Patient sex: F
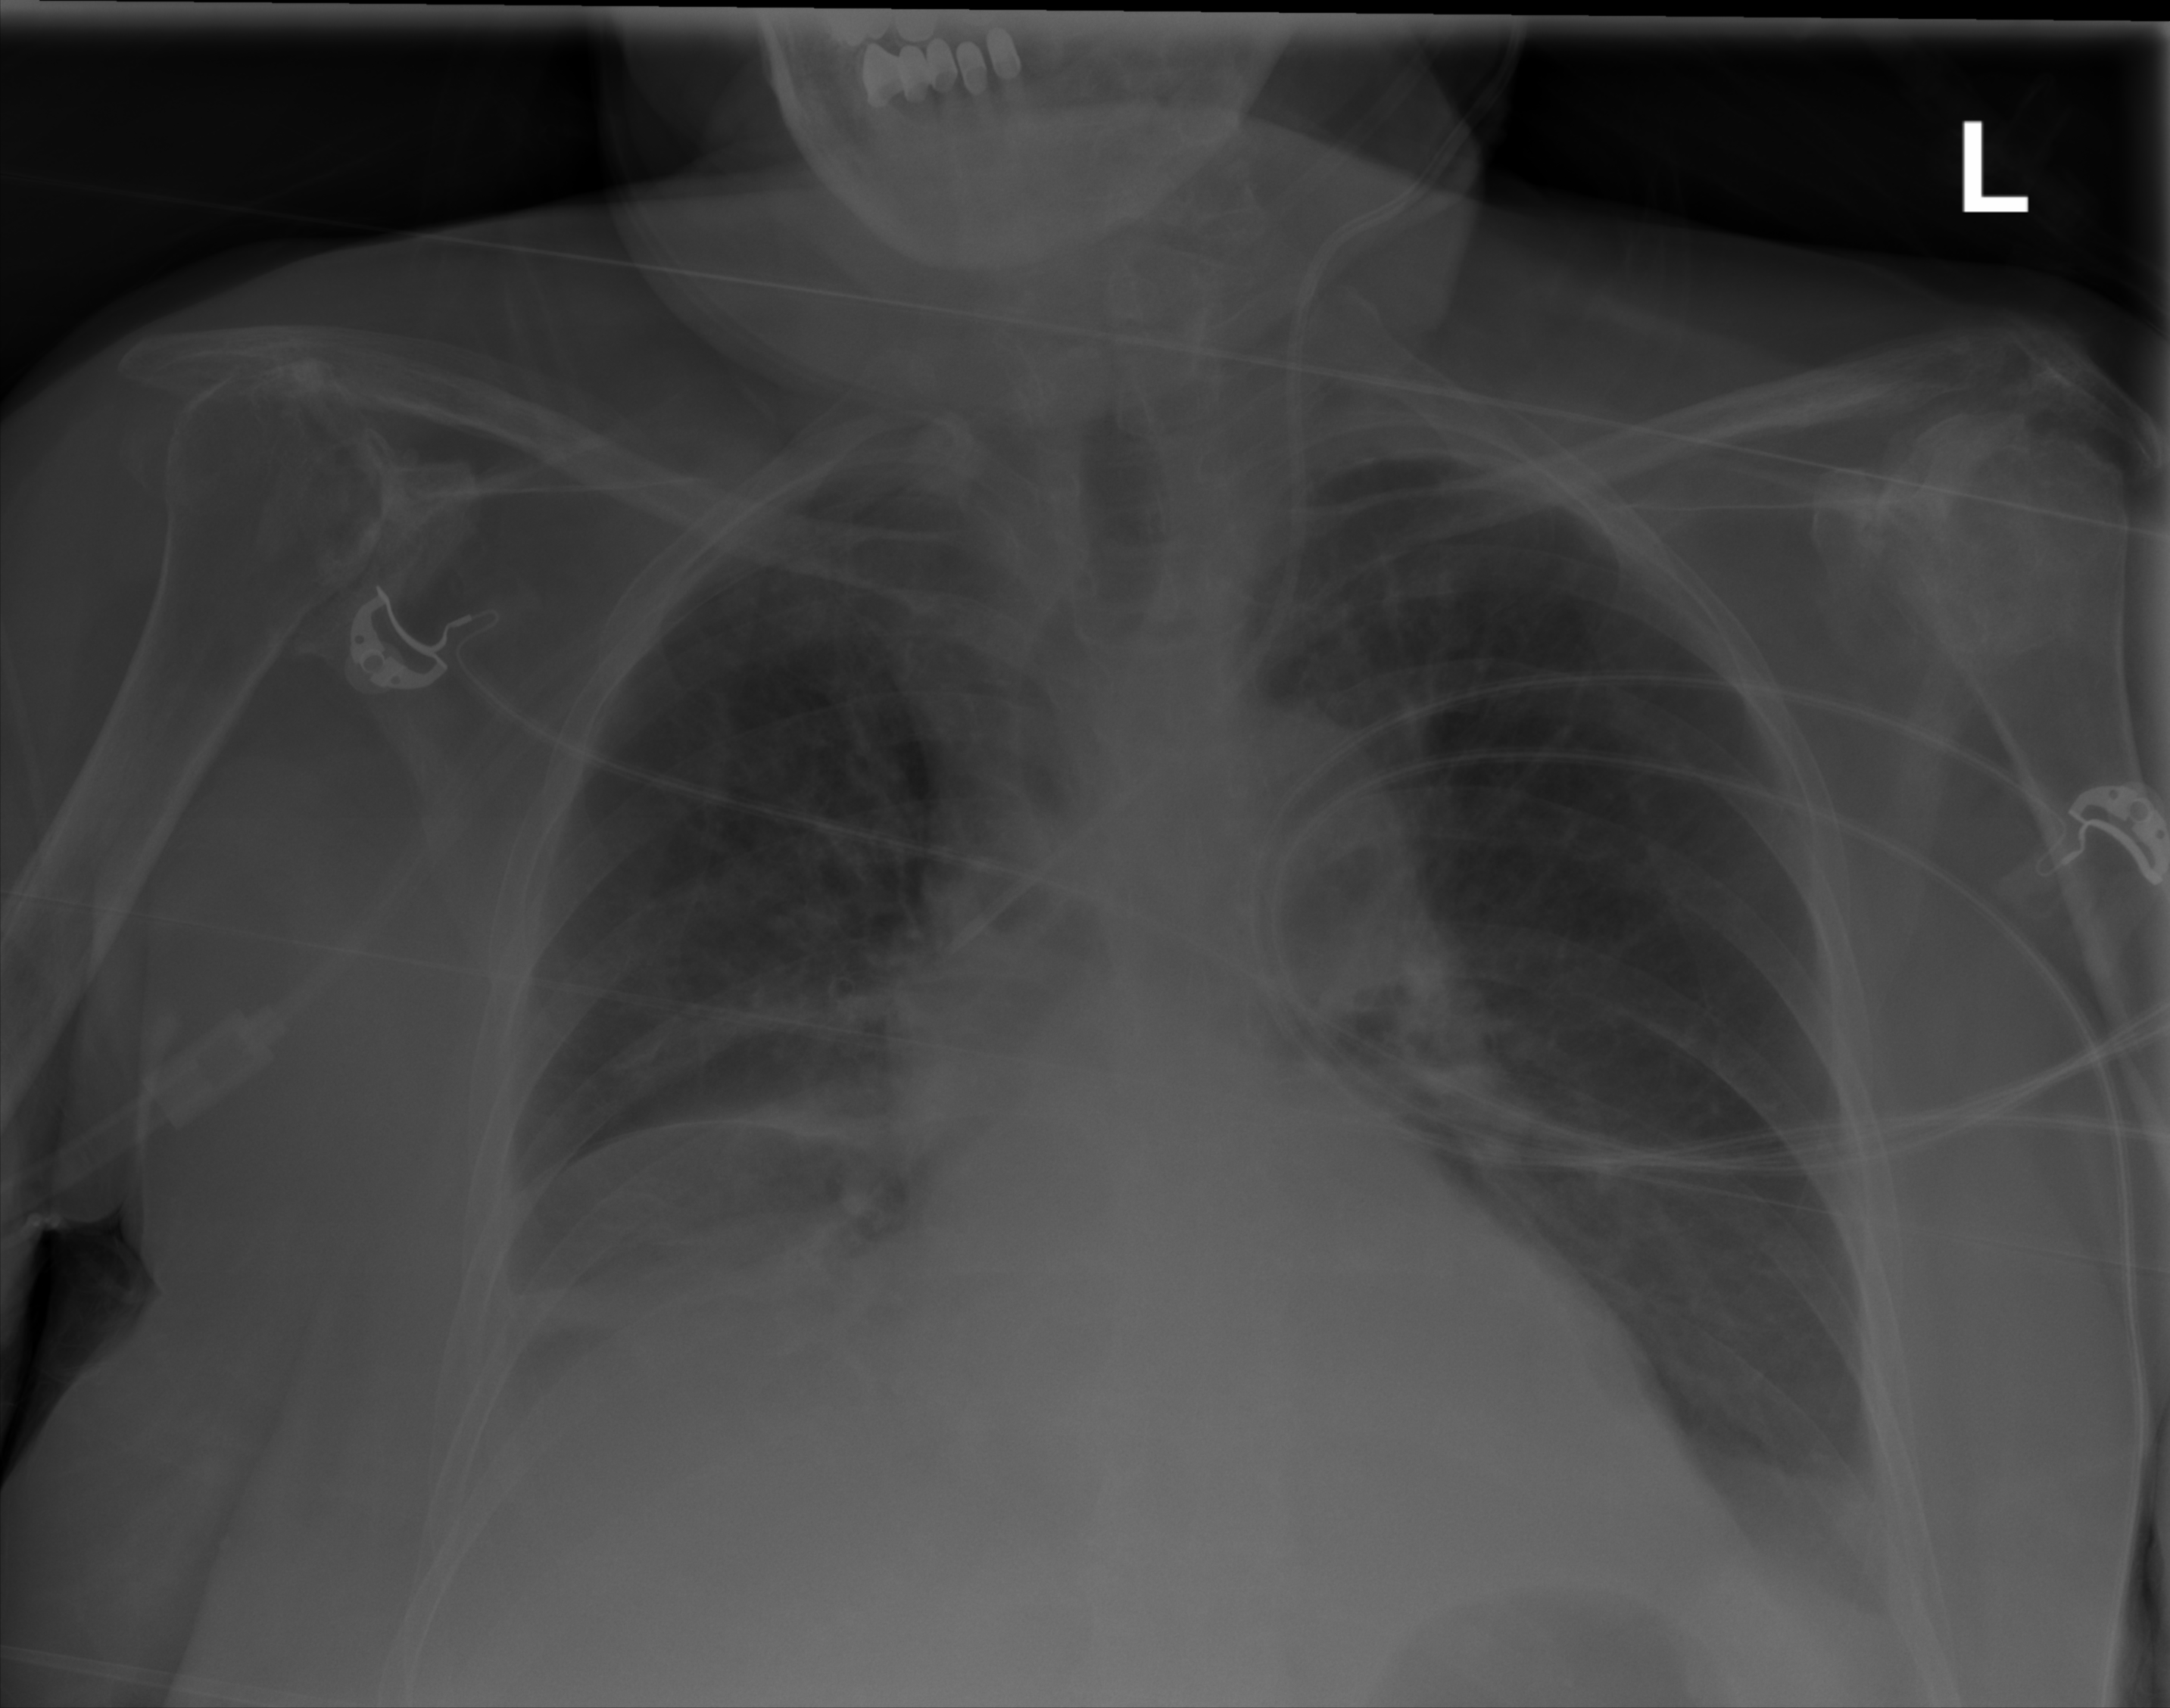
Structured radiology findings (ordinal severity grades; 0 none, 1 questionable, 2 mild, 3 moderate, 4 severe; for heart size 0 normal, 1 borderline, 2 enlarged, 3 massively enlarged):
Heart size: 1
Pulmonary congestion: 0
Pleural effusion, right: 2
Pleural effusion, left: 2
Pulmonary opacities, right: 0
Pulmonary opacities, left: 0
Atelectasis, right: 2
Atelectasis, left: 0